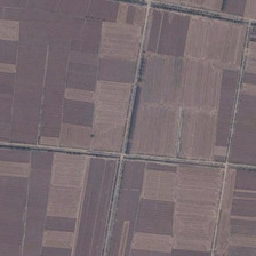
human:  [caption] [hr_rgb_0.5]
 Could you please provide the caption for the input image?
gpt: Yes, brown road. Brown road.

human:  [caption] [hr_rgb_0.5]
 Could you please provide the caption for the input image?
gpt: The floor is brown and the road is brown.

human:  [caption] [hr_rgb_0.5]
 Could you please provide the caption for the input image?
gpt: The ground is brown and the road is brown.

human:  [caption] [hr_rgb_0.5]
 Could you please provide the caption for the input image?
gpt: The floor is brown and the street is brown.

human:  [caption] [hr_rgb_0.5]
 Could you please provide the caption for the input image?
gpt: The ground is brown and the road is brown.